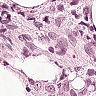
Metastatic tissue present: yes